Какой из резисторов нужно замкнуть накоротко, чтобы сопротивление между точками $A$ и $B$ изменилось сильнее всего (см. рис.)?
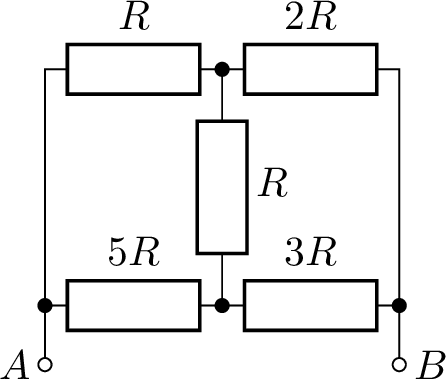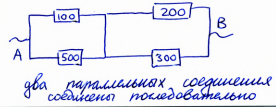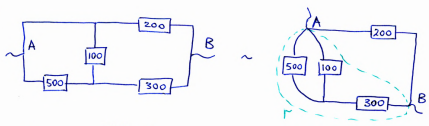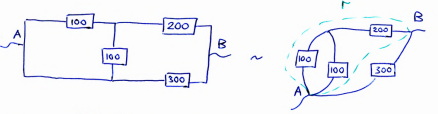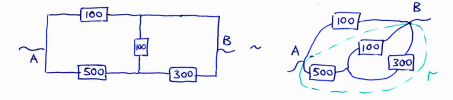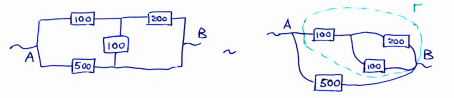
Решение: При закорачивании резистора сопротивления, очевидно, уменьшился. Поэтому нужно найти резистор, при закорачивании которого получится линейное сопротивление между точками $A$ и $B$.  $$R_{A B}=\frac{100 \cdot 500}{100+500}+\frac{200 \cdot 300}{200+300}= 203~Ом$$  $$R_{A B}=\frac{200 \cdot r}{r+200}, где~ r=300+\frac{500 \cdot 100}{500+100}=383~Ом,\\т.ч.~R_{AB}=131~Ом.$$  $$\begin{aligned}& R_{A B}=\frac{300 \cdot r}{300+r}=136~Ом\\& r=200+\frac{100 \cdot 100}{100+100}=250~Ом\end{aligned}$$  $$\begin{aligned}& r=500+\frac{100 \cdot 300}{100+300}=575~Ом \\& R_{A B}=\frac{r \cdot 100}{r+100}=85~Ом\end{aligned}$$  $$\begin{aligned}& r=100+\frac{200 \cdot 100}{200+100}=166~Ом \\& R_{A B}=\frac{r \cdot 500}{r+500}=125~Ом\end{aligned}$$Видно, что минимальное $R_{AB}$ получается, если замкнуть резистор $200~Ом$.
Ответ: Закоротить нужно резистор с сопротивлением $200~Ом$
Темы:
T, Электричество, Расчет цепей, Всероссийские, Электрические цепи, Цепь с резистором